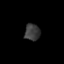
Tissue: prostate
Cell type: Myeloid cells
Senescence score: 0.6924
Nuclear area (px): 249
Mean DAPI intensity: 59.104